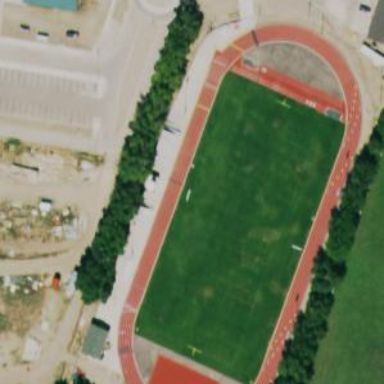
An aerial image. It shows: Paved track on leisure land.